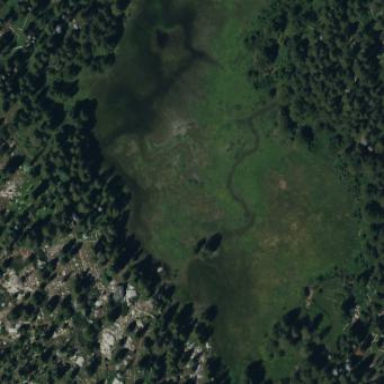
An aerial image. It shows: Wet meadow with wood vegetation.